Question: All I have done is change the color of the background and I can no longer get the effect when I click the list items. What do I need to change ? The XML is below:
'''
<?xml version="1.0" encoding="utf-8"?>
<RelativeLayout xmlns:android="http://schemas.android.com/apk/res/android"
android:layout_width="match_parent"
android:layout_height="match_parent"
android:background="#FFFFFF">
<ImageView
android:id="@+id/image"
android:layout_width="wrap_content"
android:layout_height="wrap_content"
android:scaleType="centerCrop"
android:layout_margin="10dp"
android:src="@drawable/file" />
<EditText
android:id="@+id/name"
android:layout_width="match_parent"
android:layout_height="wrap_content"
android:layout_alignTop="@+id/image"
android:layout_marginTop="30dp"
android:layout_toRightOf="@+id/image"
android:background="@null"
android:includeFontPadding="true"
android:textColor="#000000" />
</RelativeLayout>
'''
All I want to do is to have the look as below but the change in color when I click the list item:

'''
<RelativeLayout xmlns:android="http://schemas.android.com/apk/res/android"
xmlns:tools="http://schemas.android.com/tools"
android:layout_width="match_parent"
android:layout_height="match_parent"
android:paddingBottom="@dimen/activity_vertical_margin"
android:paddingLeft="@dimen/activity_horizontal_margin"
android:paddingRight="@dimen/activity_horizontal_margin"
android:paddingTop="@dimen/activity_vertical_margin"
tools:context=".MainActivity" >
<ListView android:id="@+id/list"
android:layout_width="match_parent"
android:layout_height="match_parent"
android:background="#FFFAF0"
android:dividerHeight="1dp"
android:layout_margin="0dp"
android:divider="#808080"/>
</RelativeLayout>
'''
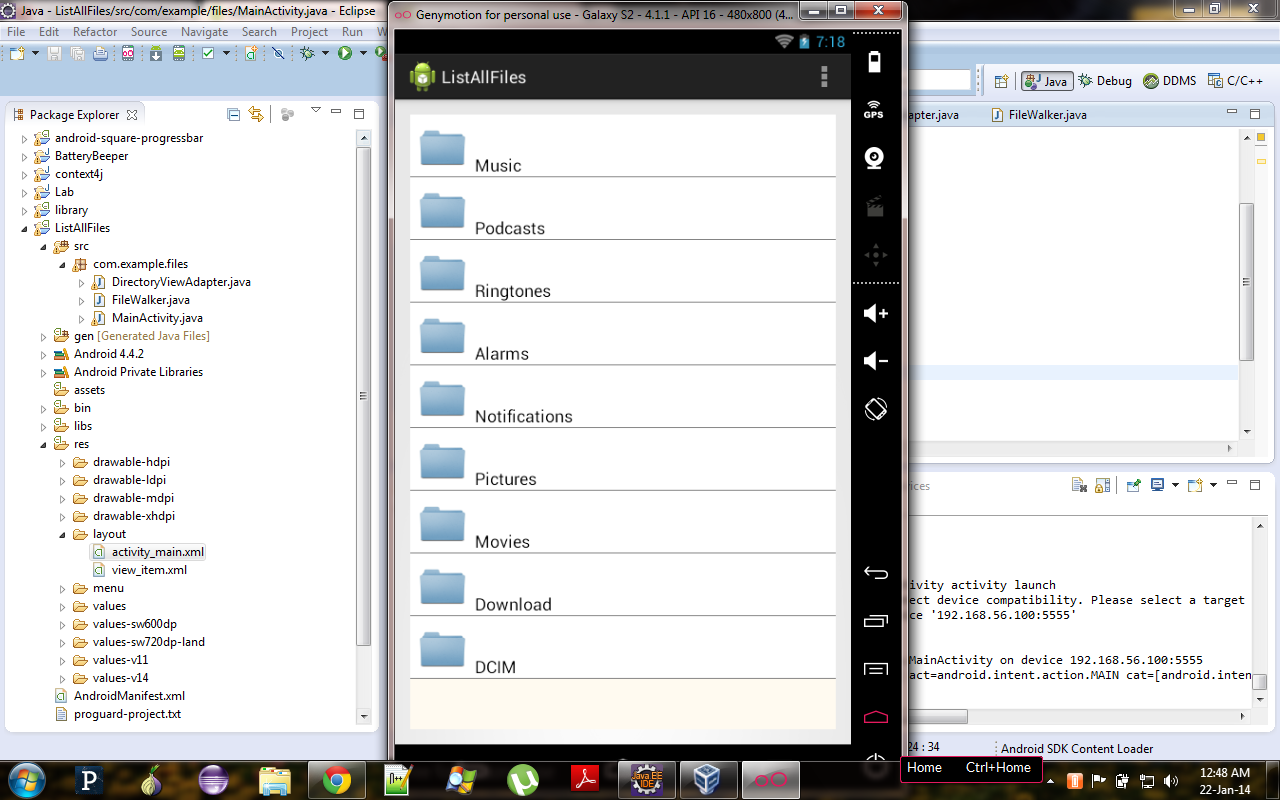
Answer: Well, what I'do is:
instead of using a fixed color as the background for your custom item, like in
'''
android:background="#FFFFFF">
'''
I'd use a stelist drawable, as in:
'''
android:background="@drawable/item_states">
'''
Of, course, you'll need a new xml in your drawable folder, called whatever (I called it item_states, in the example)
'''
<?xml version="1.0" encoding="utf-8"?>
<selector xmlns:android="http://schemas.android.com/apk/res/android">
<item android:state_pressed="true"
android:color="#ffff0000"/> <!-- pressed -->
<item android:state_focused="true"
android:color="#ff0000ff"/> <!-- focused -->
<item android:color="#ff000000"/> <!-- default -->
</selector>
'''